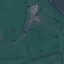
Land use / land cover: Pasture